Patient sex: M
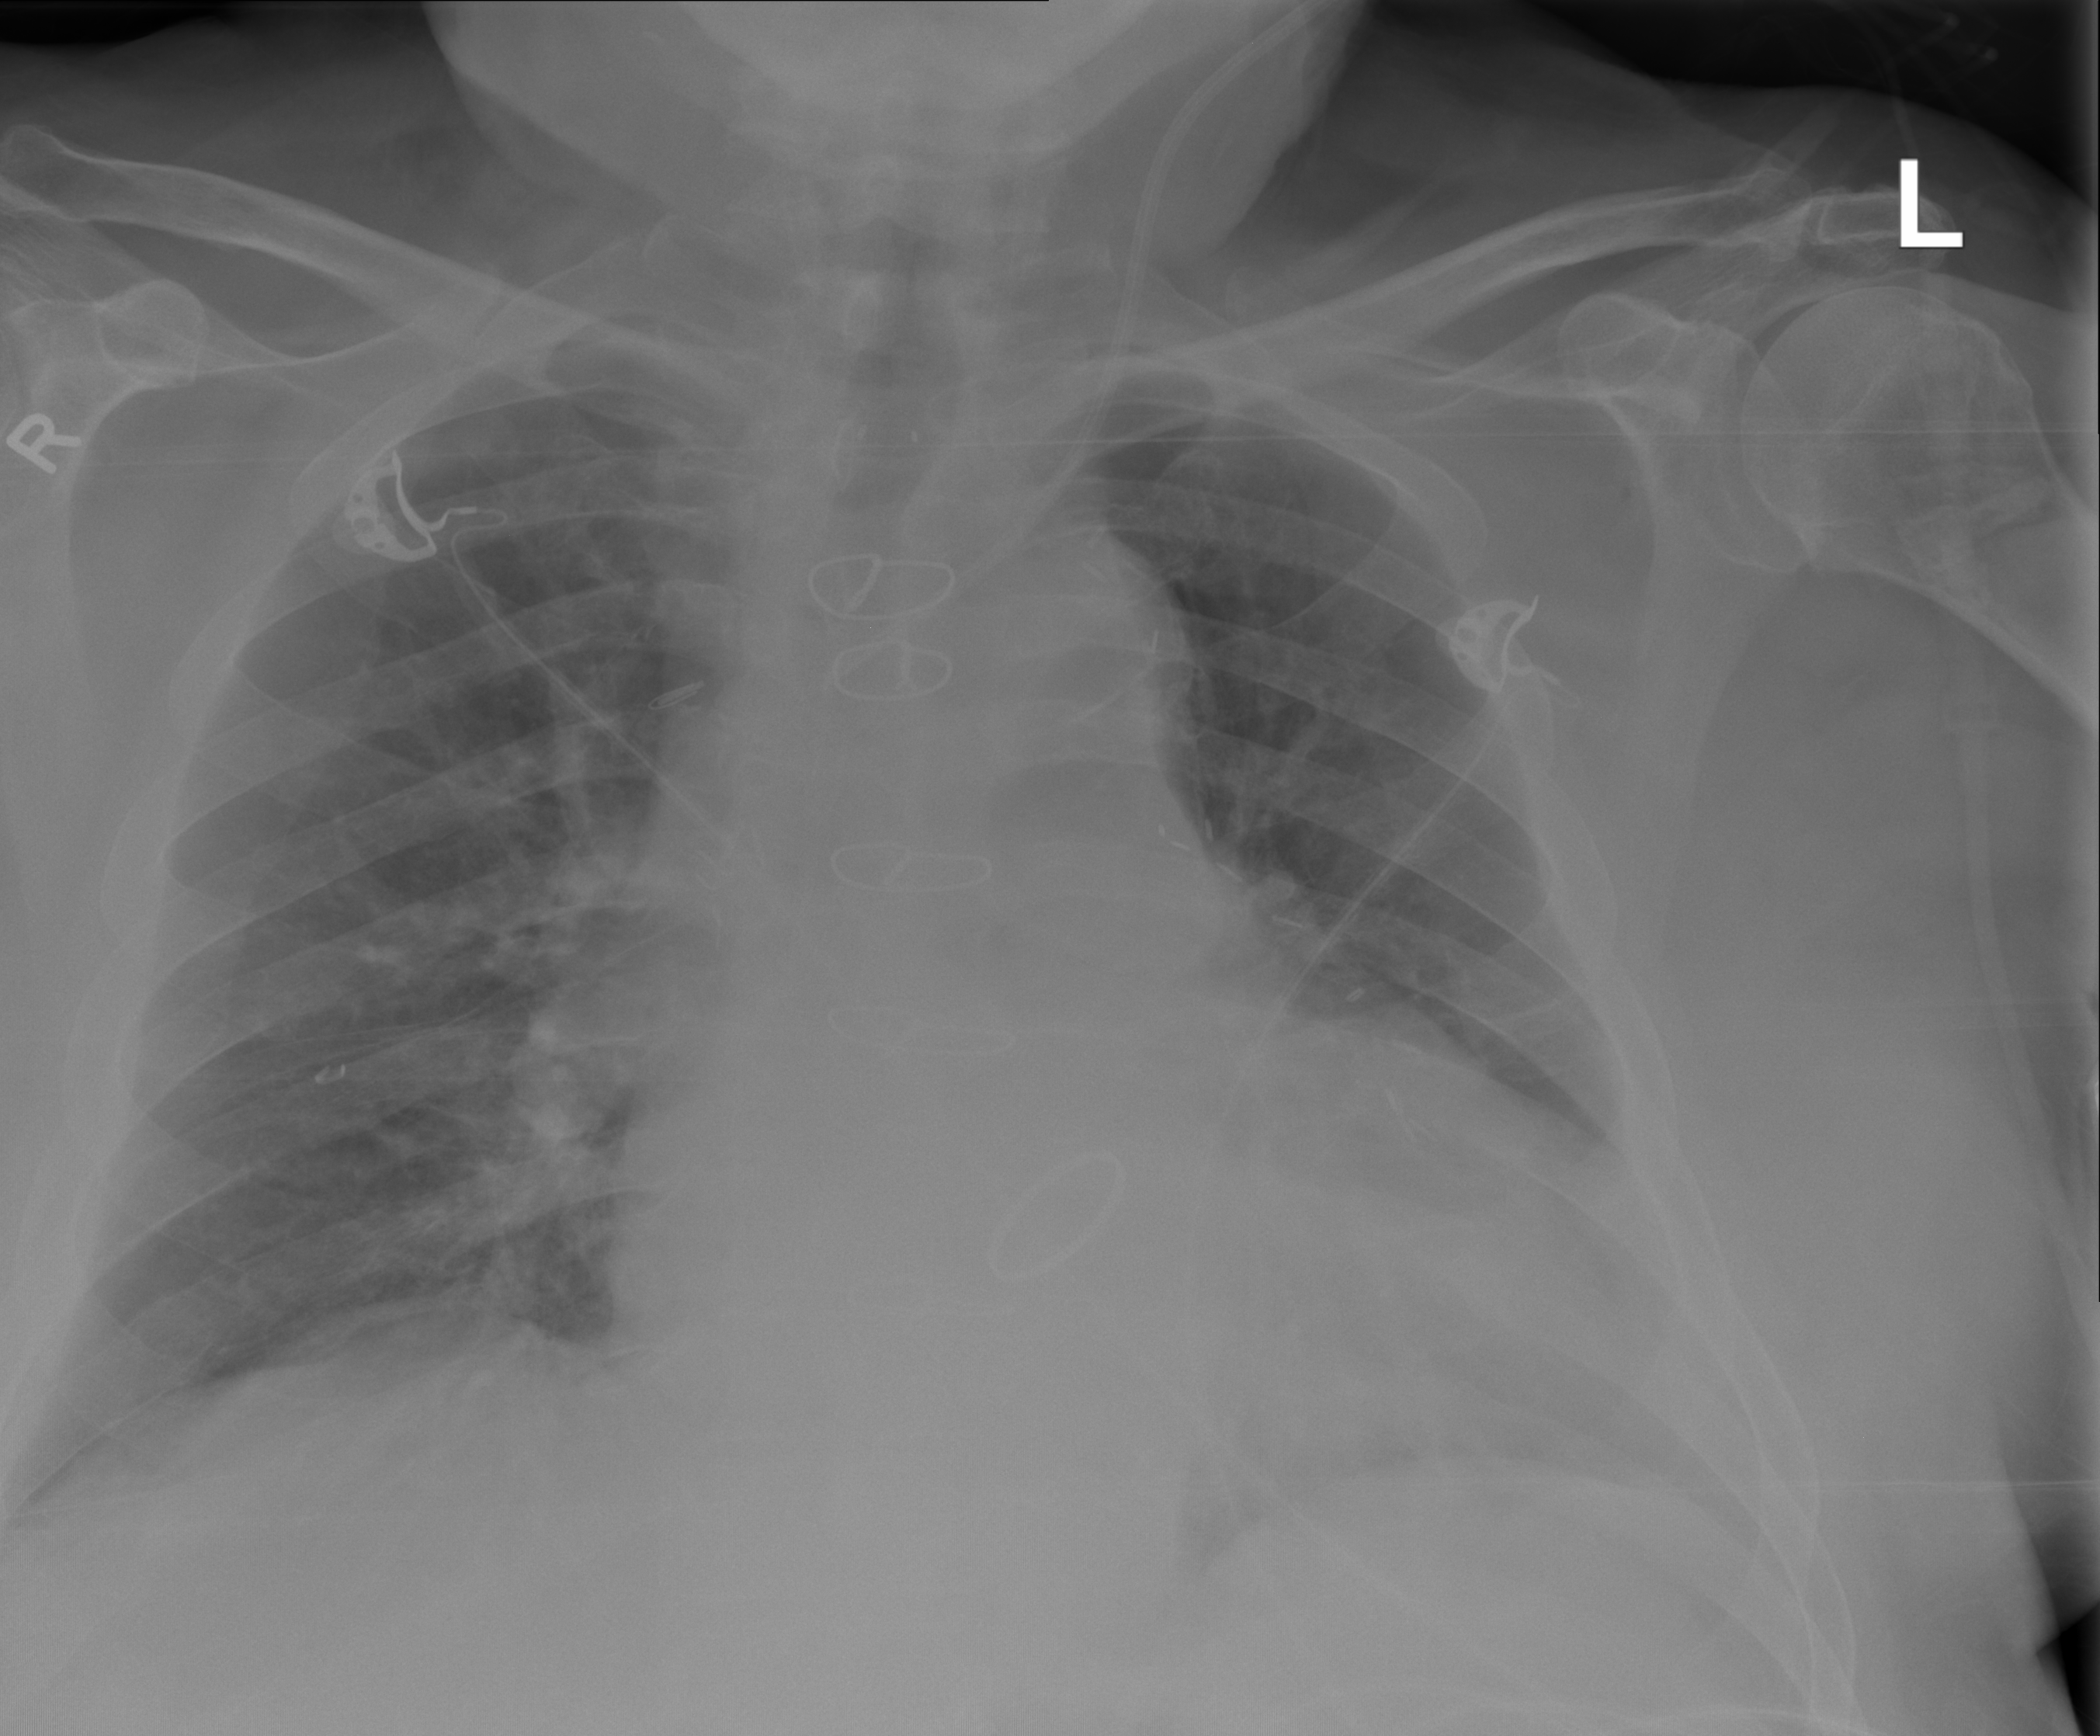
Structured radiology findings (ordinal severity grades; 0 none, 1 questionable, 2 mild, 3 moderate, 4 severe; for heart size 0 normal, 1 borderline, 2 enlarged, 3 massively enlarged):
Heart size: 2
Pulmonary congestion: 0
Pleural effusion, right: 0
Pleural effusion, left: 0
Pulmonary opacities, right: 0
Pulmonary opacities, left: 0
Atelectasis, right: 2
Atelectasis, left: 2